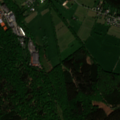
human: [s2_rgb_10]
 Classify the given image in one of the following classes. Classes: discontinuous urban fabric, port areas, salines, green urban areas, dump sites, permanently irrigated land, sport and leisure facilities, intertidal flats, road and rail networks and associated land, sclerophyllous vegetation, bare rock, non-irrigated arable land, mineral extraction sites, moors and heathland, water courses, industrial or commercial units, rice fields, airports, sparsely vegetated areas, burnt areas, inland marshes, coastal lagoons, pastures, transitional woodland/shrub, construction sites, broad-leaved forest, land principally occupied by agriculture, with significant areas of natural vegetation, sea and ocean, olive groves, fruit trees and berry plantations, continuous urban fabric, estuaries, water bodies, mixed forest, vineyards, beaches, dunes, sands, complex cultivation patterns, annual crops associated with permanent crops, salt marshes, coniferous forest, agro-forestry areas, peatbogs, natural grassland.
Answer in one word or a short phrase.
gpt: discontinuous urban fabric, pastures, broad-leaved forest, coniferous forest, mixed forest